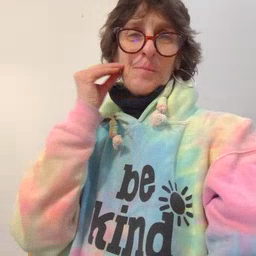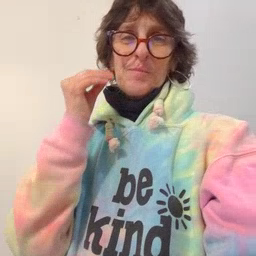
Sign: home